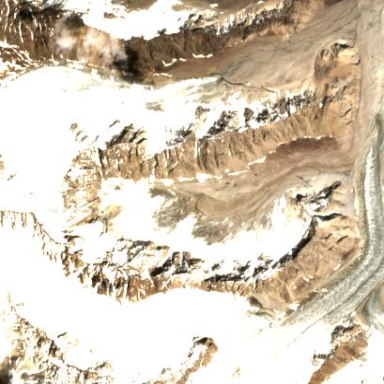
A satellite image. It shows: Majestic glacier in the distance.